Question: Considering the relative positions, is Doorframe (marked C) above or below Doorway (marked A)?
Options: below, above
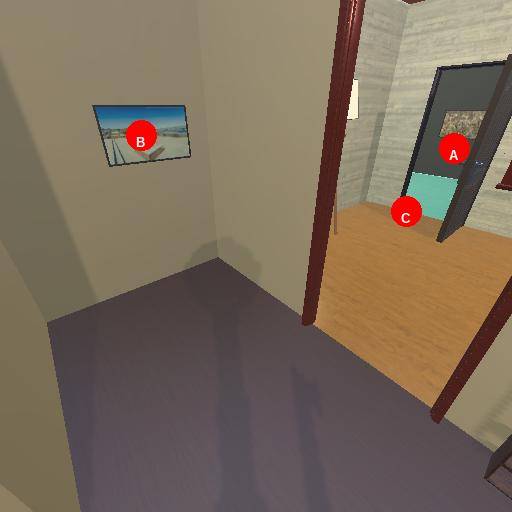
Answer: below